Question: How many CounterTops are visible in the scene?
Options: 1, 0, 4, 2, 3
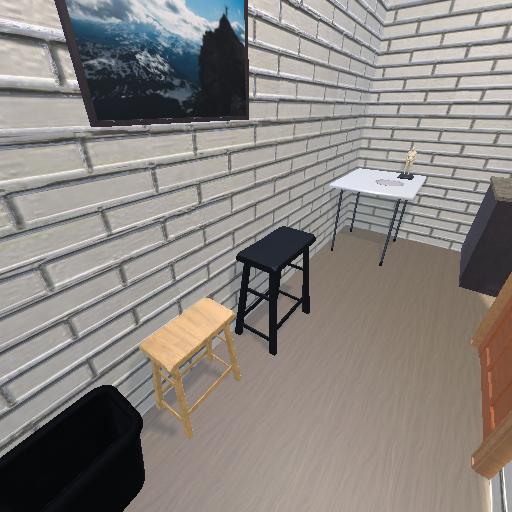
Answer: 1